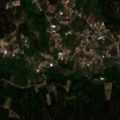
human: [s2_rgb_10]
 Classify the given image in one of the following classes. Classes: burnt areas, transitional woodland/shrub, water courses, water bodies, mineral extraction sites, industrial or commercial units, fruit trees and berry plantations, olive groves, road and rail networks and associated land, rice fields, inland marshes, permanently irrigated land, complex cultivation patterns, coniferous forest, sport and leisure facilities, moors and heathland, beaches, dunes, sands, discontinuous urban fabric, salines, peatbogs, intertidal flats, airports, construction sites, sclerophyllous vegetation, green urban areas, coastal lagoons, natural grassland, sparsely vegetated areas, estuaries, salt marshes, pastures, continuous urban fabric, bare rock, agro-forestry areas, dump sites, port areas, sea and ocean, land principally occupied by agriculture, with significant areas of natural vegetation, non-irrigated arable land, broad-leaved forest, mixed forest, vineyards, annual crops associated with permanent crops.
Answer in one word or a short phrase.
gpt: permanently irrigated land, complex cultivation patterns, broad-leaved forest, mixed forest, transitional woodland/shrub